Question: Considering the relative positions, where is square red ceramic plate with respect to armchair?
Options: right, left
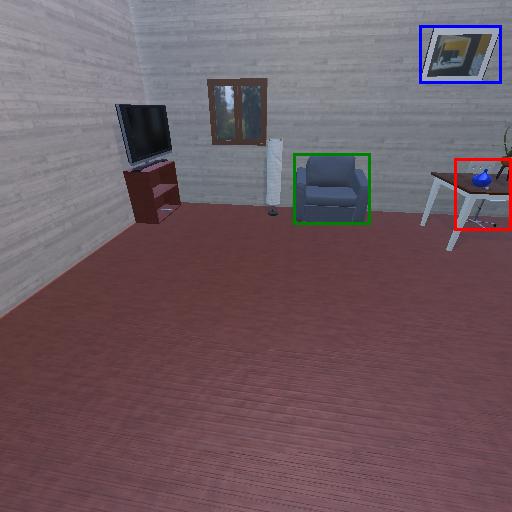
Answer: right